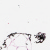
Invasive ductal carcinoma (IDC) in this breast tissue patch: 0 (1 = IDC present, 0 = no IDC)